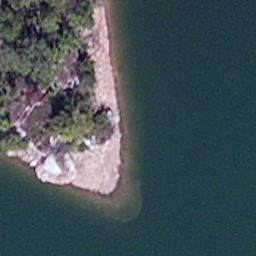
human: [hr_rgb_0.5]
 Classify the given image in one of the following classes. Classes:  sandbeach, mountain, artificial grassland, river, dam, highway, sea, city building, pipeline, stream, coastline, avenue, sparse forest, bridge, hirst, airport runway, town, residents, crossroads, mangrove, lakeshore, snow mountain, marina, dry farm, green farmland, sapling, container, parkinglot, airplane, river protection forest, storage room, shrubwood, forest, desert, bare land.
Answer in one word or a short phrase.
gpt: lakeshore